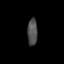
Tissue: prostate
Cell type: T cells
Senescence score: 0.7552
Nuclear area (px): 263
Mean DAPI intensity: 79.798